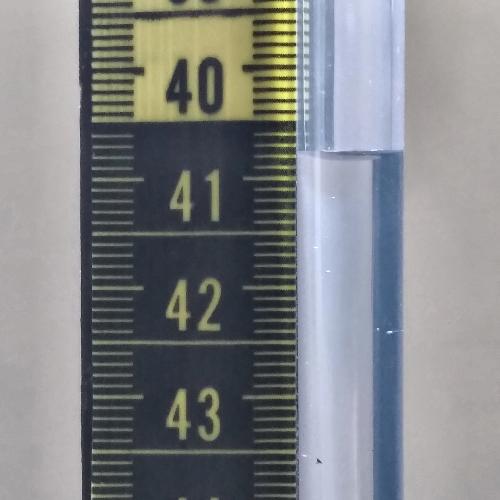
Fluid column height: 40.8 cm